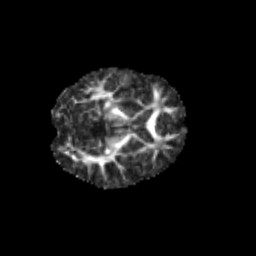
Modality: FA
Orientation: axial
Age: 6
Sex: male
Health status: healthy